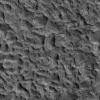
Atmospheric dust classification: not_dusty